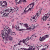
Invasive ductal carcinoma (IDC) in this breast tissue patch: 1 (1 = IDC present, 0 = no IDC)